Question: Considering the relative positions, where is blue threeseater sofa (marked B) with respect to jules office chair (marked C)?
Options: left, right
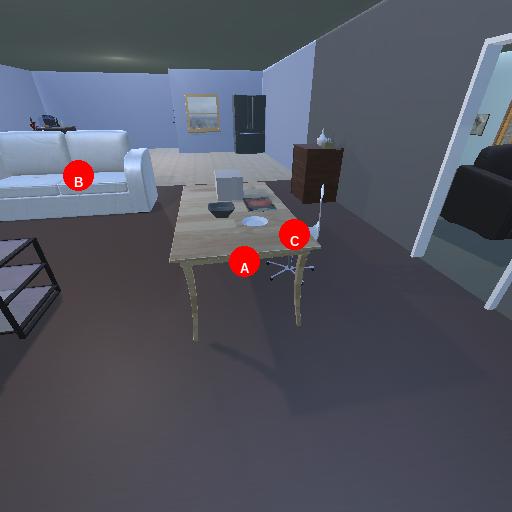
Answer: left